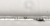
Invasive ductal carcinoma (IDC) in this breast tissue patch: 0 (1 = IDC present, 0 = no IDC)